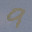
Label: 9